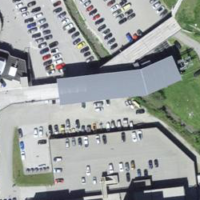
EUNIS habitat code: 54
Species observed at this site:
Vaccinium uliginosum
Nucifraga caryocatactes